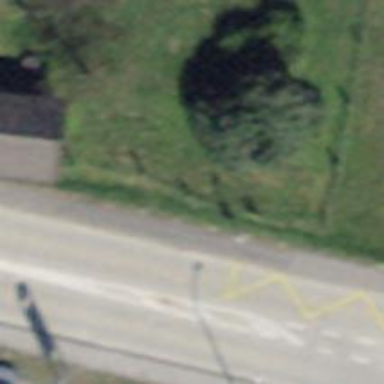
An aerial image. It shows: Bus stop with platform for public transport.